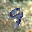
Label: 9